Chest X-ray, PA view. Patient: 56 years old, sex M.
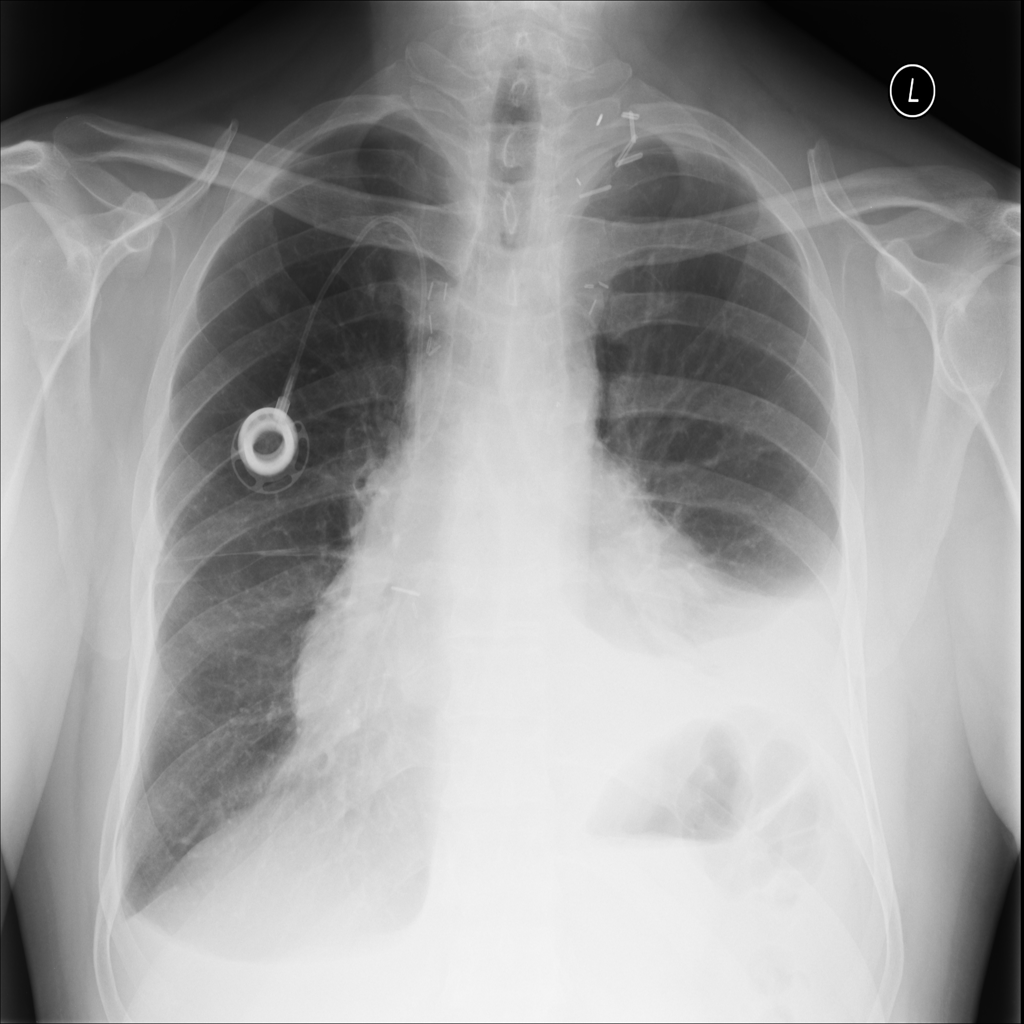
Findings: Atelectasis, Effusion, Infiltration